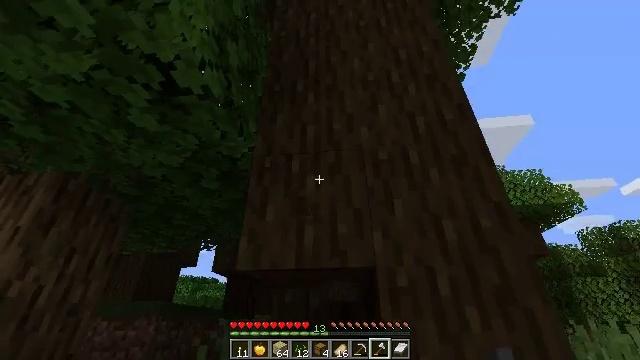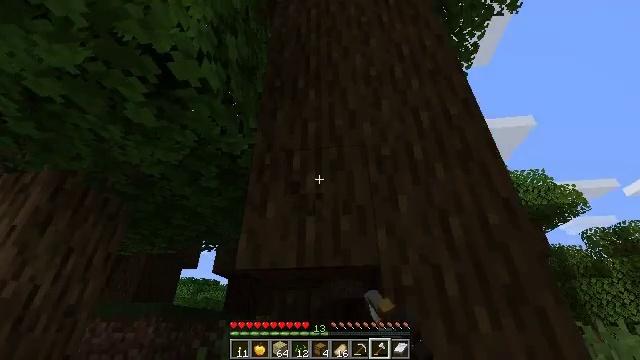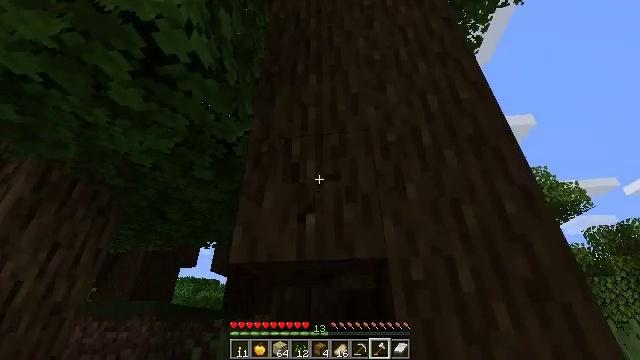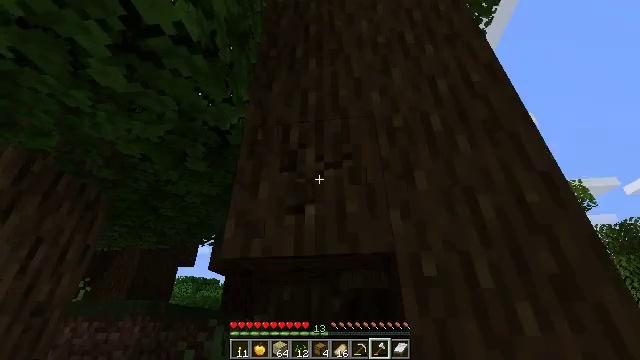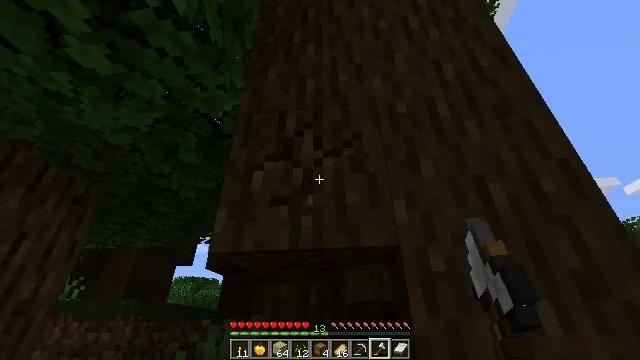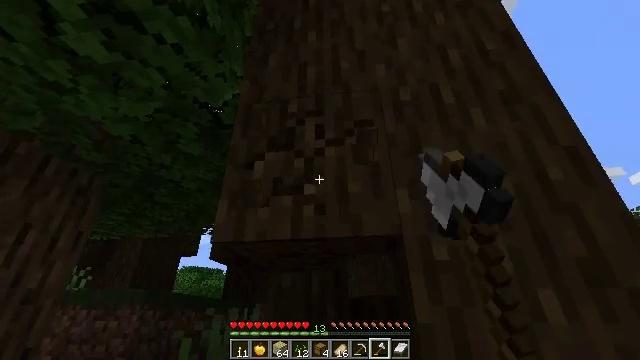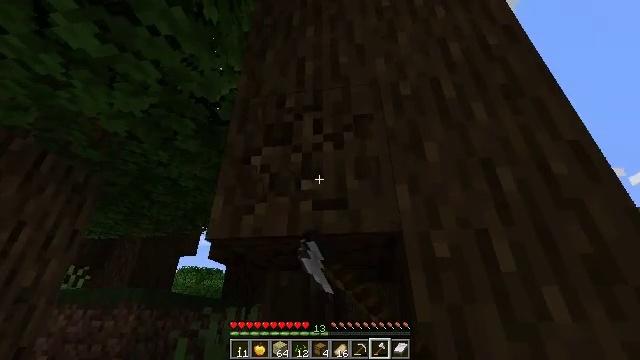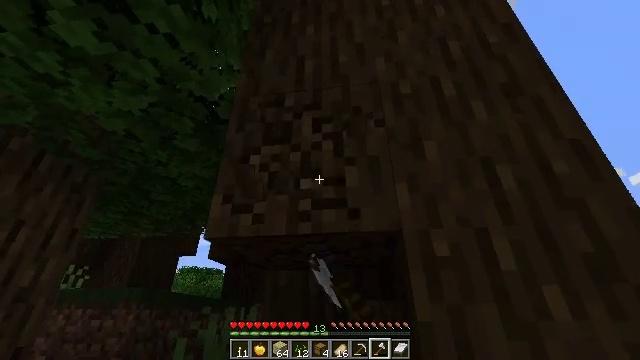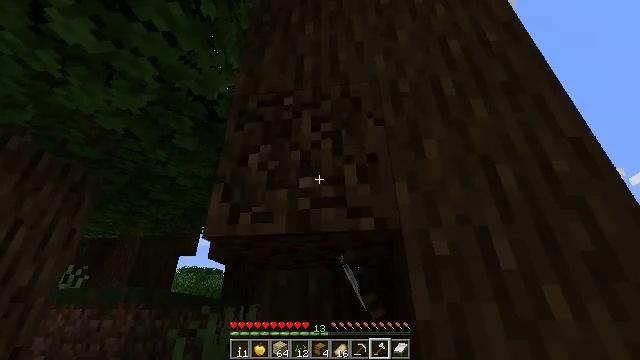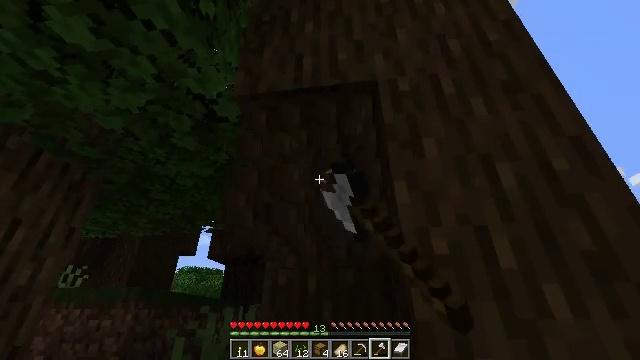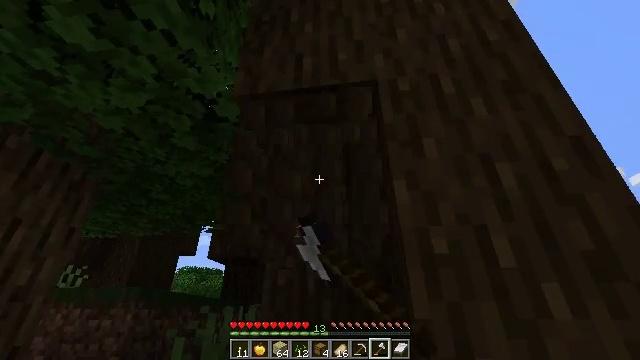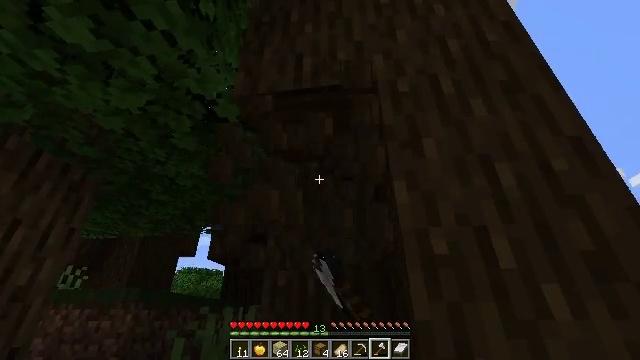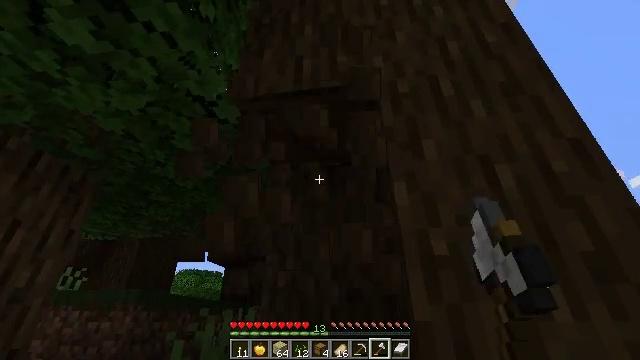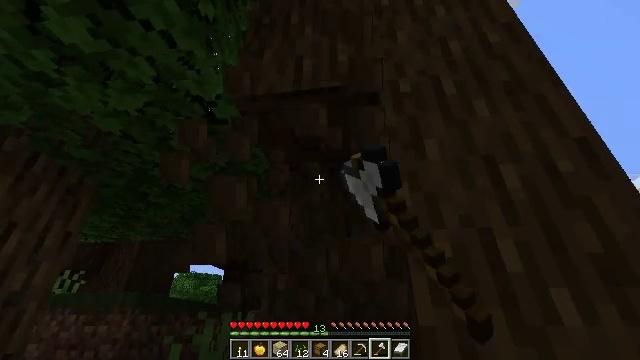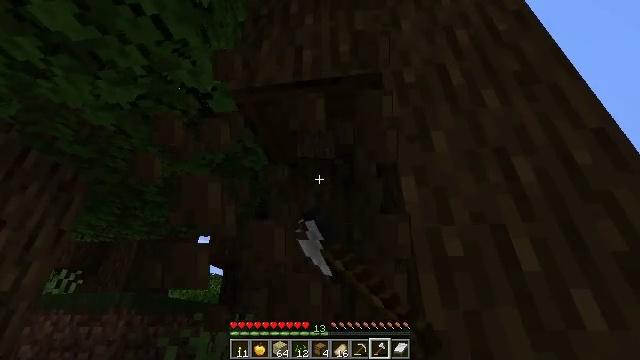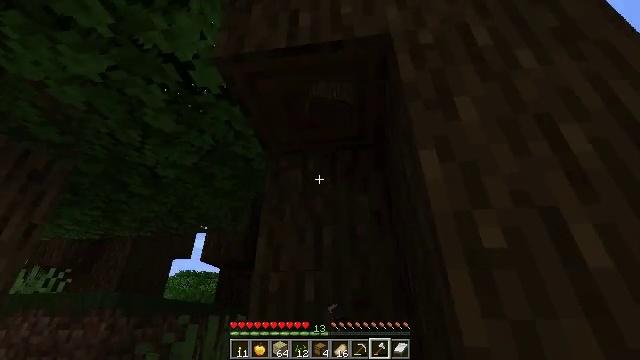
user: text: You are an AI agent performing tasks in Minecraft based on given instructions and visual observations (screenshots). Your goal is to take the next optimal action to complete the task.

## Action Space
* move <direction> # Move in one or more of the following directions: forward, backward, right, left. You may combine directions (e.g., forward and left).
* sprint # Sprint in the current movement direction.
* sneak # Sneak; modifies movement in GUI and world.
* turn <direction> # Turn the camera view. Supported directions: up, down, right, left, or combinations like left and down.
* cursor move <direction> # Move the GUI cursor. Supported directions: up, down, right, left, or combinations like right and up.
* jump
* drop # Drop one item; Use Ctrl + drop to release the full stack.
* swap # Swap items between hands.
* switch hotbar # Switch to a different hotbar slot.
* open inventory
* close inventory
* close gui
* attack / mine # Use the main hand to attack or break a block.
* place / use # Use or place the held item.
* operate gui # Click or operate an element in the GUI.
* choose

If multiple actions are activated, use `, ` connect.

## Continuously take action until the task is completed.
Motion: motion action
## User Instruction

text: Break the dark oak log in the forest.
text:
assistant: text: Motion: move forward, attack / mine
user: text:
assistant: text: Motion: move forward, attack / mine
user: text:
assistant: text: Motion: attack / mine
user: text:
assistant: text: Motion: attack / mine
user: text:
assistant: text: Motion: turn down, attack / mine
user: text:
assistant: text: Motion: attack / mine
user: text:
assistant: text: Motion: attack / mine
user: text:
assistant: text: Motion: attack / mine
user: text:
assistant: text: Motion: attack / mine
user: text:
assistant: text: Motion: attack / mine
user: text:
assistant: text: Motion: attack / mine
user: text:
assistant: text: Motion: attack / mine
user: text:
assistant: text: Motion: move forward, attack / mine
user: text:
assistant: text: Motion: move forward, attack / mine
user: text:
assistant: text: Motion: move forward, attack / mine
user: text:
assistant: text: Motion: move forward, turn up, attack / mine
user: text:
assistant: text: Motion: turn up, attack / mine
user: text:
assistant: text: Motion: turn up, attack / mine
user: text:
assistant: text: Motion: turn up, attack / mine
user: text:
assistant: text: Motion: turn up, attack / mine
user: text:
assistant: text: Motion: attack / mine
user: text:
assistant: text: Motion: turn up, attack / mine
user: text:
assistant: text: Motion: attack / mine
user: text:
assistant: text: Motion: attack / mine
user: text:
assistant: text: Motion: attack / mine
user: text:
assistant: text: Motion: attack / mine
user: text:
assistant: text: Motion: attack / mine
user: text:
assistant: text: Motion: attack / mine
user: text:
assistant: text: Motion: attack / mine
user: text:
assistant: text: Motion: turn up, attack / mine